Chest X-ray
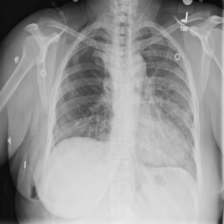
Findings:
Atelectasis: negative
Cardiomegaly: negative
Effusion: negative
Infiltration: positive
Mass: negative
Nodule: negative
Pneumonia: negative
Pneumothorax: negative
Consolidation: negative
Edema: negative
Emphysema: negative
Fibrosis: negative
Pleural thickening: negative
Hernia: negative